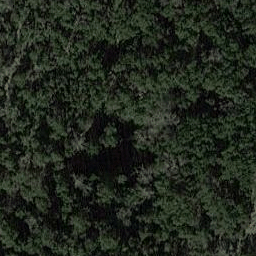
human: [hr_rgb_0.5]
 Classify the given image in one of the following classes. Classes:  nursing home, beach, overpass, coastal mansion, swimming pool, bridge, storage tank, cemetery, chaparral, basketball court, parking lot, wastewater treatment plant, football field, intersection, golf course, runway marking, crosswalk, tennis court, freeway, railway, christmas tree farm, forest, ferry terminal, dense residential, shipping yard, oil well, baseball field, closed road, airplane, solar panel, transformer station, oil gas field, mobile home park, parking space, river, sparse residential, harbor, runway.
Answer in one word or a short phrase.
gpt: forest